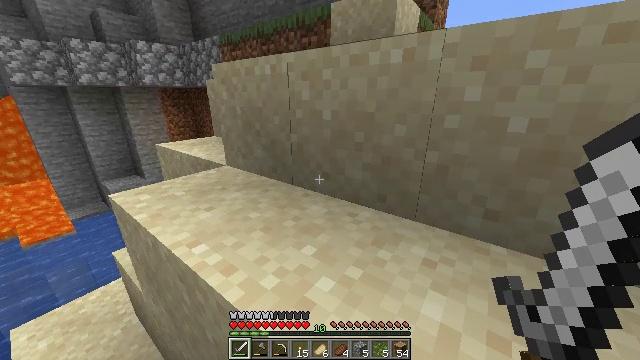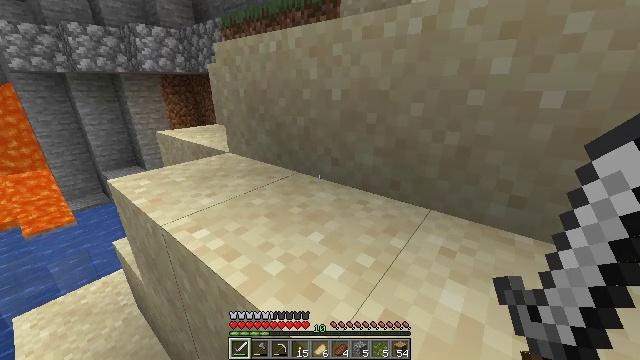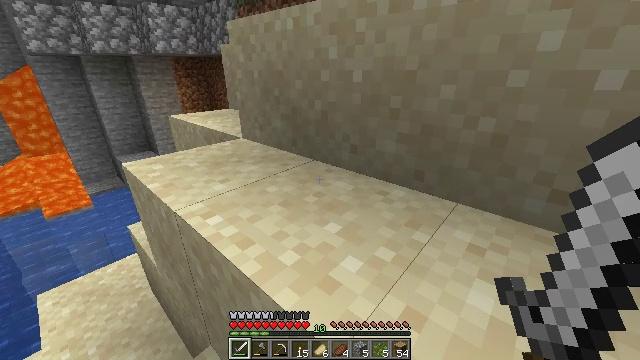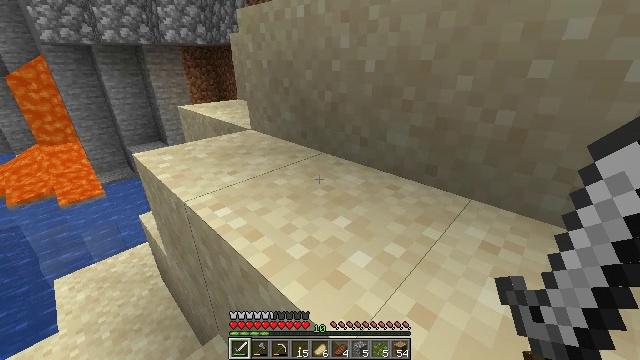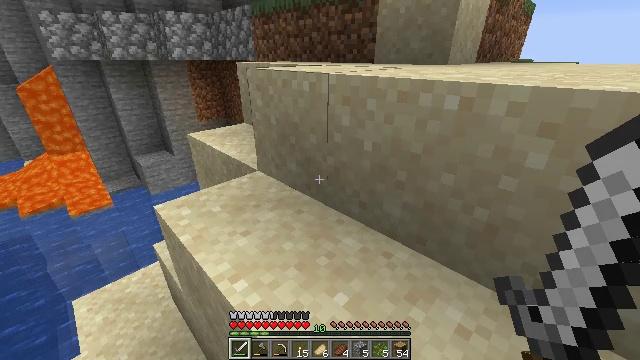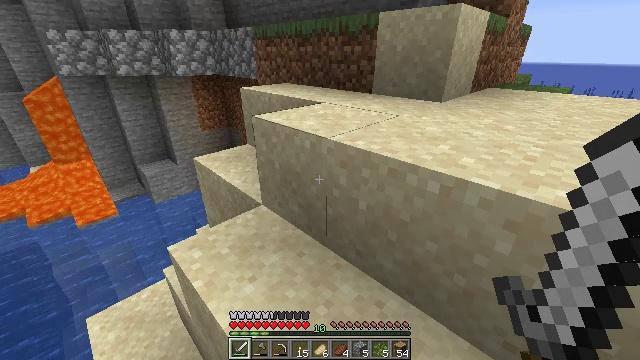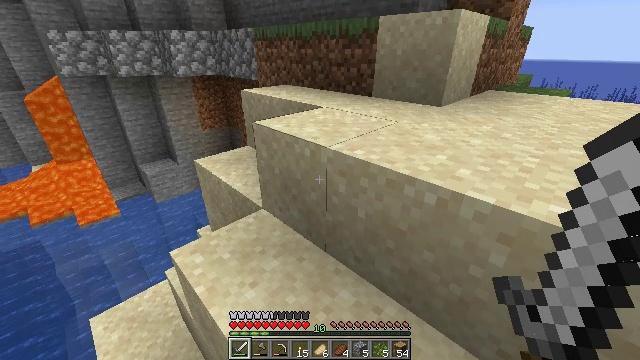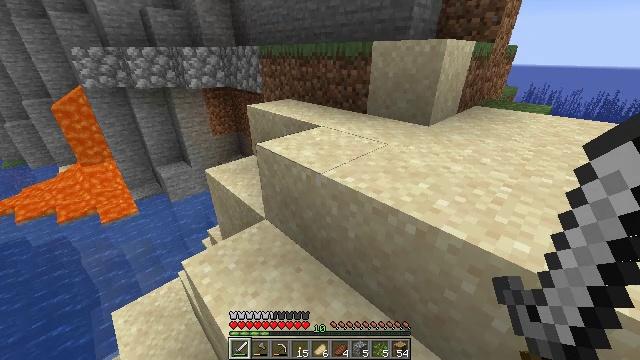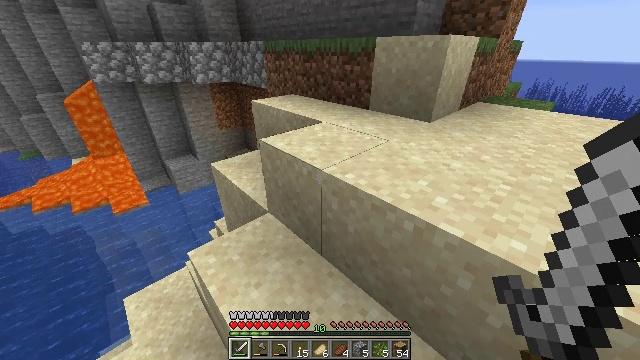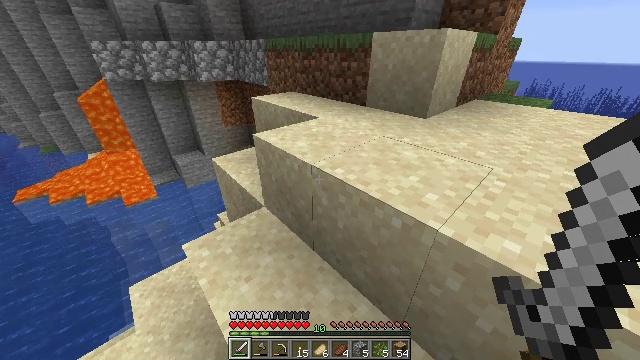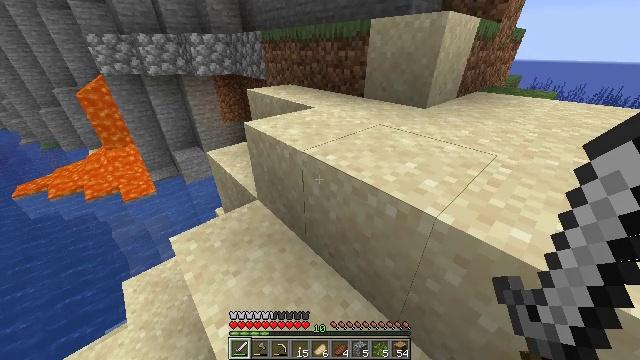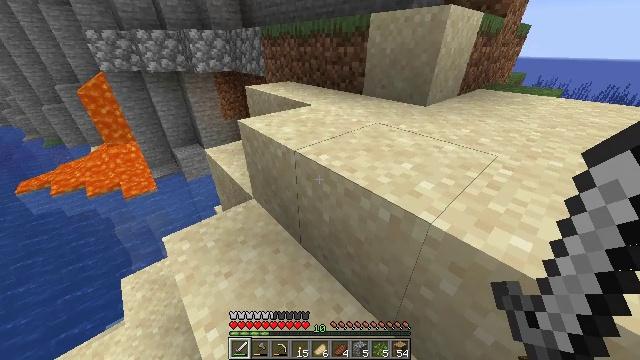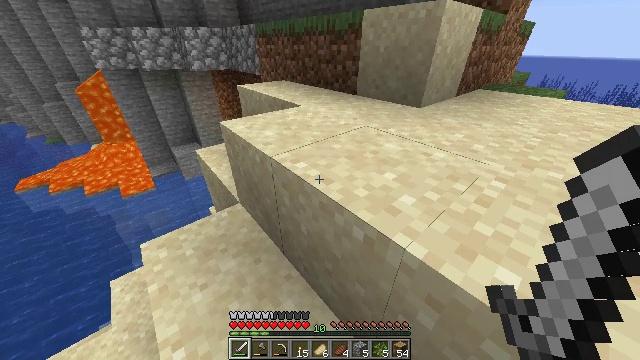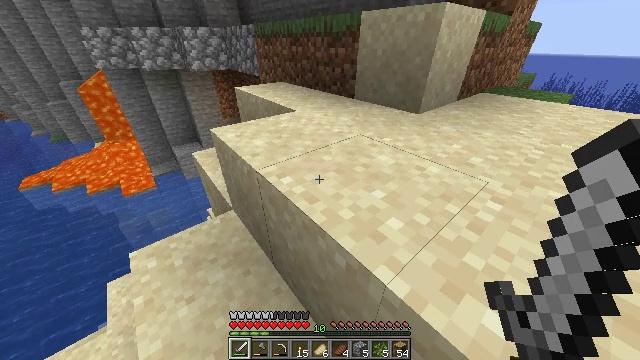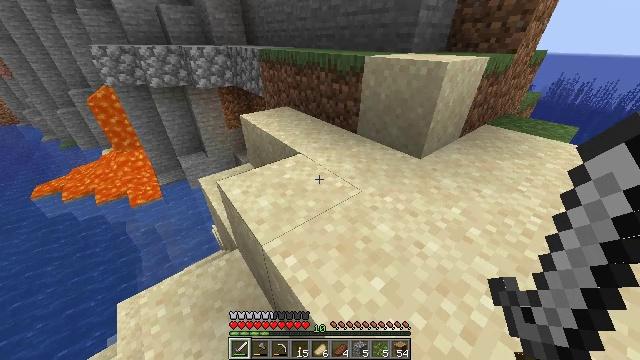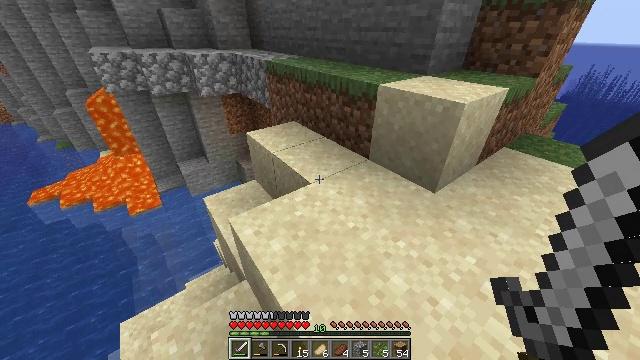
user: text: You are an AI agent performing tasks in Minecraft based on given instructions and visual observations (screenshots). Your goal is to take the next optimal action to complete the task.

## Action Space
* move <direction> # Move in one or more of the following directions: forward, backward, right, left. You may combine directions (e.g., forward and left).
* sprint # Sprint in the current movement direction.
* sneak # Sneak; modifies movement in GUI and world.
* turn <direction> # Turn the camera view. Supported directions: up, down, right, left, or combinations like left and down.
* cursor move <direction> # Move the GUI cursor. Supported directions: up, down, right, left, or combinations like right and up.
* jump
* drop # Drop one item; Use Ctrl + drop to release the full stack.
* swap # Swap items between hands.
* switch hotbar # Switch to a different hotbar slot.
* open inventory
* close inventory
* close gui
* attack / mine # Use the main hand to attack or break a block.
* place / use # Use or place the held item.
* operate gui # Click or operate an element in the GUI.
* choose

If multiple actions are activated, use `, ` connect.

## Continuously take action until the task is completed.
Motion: motion action
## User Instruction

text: Craft cooked mutton with raw mutton and coal in the furnace.
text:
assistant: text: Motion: move forward and move right, sprint, turn left and down, jump
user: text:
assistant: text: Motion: move forward and move right, sprint, turn left and down, jump
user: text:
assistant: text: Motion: move forward and move right, sprint, turn left and down, jump
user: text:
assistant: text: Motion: move forward and move right, sprint, jump
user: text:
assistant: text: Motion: move forward and move right, sprint, jump
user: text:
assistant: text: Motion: move forward and move right, sprint, jump
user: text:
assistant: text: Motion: move forward and move right, sprint, jump
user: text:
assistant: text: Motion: move forward and move right, sprint, turn left and down, jump
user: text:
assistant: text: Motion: move forward and move right, sprint, turn left and down, jump
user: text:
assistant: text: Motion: move forward and move right, sprint, jump
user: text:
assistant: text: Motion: move forward and move right, sprint, jump
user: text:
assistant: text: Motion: move forward and move right, sprint, jump
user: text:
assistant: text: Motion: move forward and move right, sprint, jump
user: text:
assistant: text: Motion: move forward and move right, sprint, turn left, jump
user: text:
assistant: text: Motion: move forward and move right, sprint, turn left, jump
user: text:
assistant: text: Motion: move forward and move right, sprint, turn left, jump
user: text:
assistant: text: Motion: move forward, sprint, turn left, jump
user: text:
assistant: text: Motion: move forward, sprint, jump
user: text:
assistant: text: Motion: move forward, sprint, jump
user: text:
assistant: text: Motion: move forward, sprint, jump
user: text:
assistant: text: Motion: move forward, sprint, jump
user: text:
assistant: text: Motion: move forward, sprint, jump
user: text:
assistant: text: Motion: move forward, sprint, jump
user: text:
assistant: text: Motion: move forward, sprint, jump
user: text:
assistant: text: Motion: move forward, sprint, jump
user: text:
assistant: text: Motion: move forward and move right, sprint, jump
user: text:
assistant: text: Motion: move forward and move right, jump
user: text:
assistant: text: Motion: move forward and move right, turn left, jump
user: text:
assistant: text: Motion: move forward and move right, turn left, jump
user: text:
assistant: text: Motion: move forward and move right, turn left and up, jump